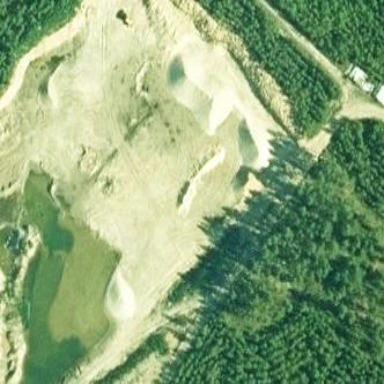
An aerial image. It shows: Quarry area.